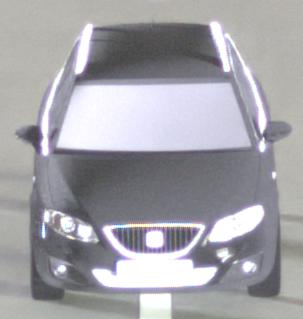
Make: SEAT
Model: Exeo ST 1.6
Detailed model: Exeo (3R) ST
Model produced from: 2010/05
Model produced until: 2010/08
Doors: 5
Color: black
Road condition: dry road
Daytime: midday
Contrast: medium contrast